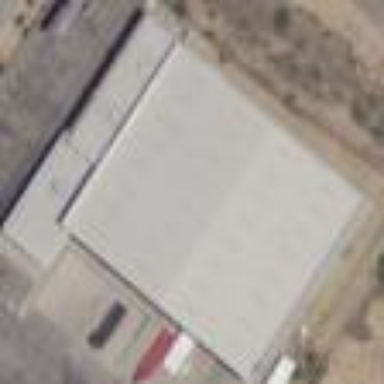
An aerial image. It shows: Industrial building.